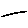
Label: line